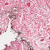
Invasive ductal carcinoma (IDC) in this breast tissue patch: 0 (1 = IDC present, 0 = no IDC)